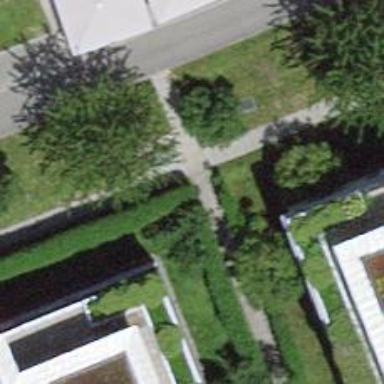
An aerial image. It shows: Hedge acting as barrier.